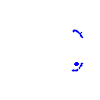
Particle: proton